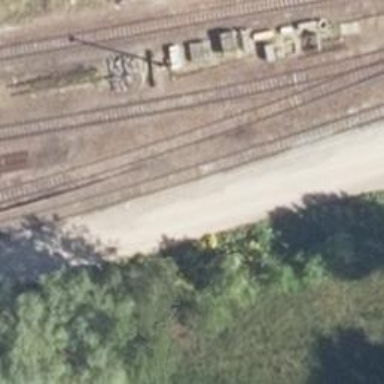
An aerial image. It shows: Railway yard.